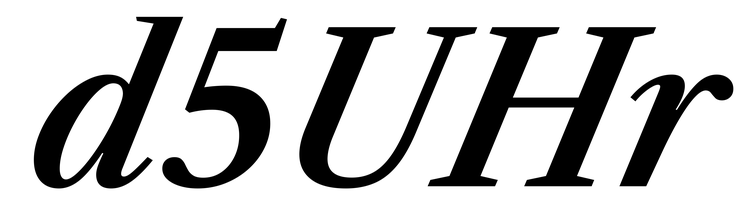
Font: LibreCaslonText-Italic_SemiBold_Italic